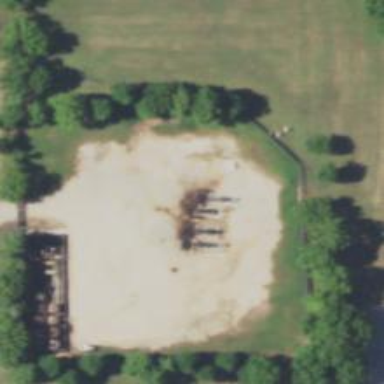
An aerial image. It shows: Petroleum well.